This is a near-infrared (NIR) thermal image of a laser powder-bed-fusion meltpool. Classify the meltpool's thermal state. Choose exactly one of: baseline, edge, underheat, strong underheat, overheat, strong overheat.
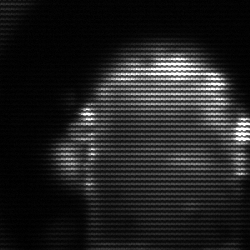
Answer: baseline